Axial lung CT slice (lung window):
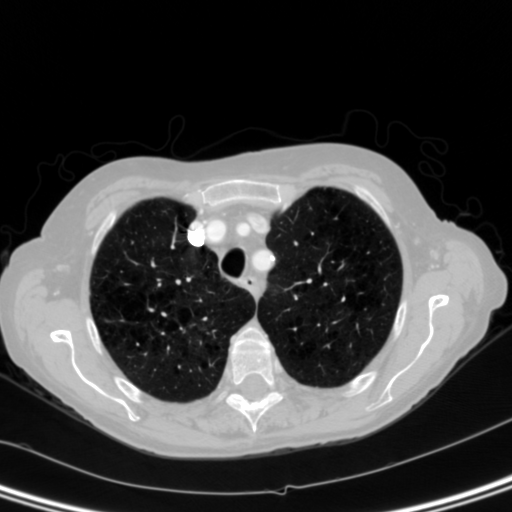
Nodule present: no